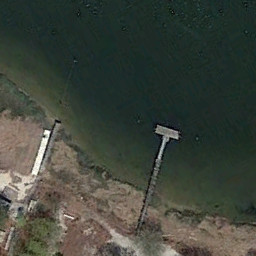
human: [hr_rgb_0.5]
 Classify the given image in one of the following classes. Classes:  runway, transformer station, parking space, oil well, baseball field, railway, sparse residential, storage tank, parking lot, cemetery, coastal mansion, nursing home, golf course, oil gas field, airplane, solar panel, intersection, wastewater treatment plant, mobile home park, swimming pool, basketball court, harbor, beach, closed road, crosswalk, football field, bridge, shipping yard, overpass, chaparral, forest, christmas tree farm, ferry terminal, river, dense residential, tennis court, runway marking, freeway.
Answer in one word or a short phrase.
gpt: ferry terminal